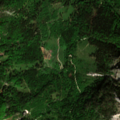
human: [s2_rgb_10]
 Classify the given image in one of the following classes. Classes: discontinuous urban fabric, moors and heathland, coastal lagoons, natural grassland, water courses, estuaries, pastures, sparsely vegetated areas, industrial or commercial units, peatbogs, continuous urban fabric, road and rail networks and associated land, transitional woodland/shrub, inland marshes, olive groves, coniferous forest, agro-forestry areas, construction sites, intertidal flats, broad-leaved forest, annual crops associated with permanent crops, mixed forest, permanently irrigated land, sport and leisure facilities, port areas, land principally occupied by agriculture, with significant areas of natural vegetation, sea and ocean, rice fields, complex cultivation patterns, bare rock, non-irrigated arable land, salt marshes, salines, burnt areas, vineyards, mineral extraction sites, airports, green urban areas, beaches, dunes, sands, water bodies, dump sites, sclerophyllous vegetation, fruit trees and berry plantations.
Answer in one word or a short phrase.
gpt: land principally occupied by agriculture, with significant areas of natural vegetation, coniferous forest, mixed forest, transitional woodland/shrub, sparsely vegetated areas